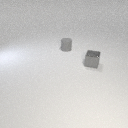
small gray rubber cylinder to the left of small gray metal cube